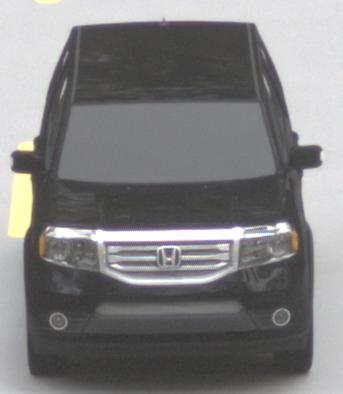
Make: Honda
Model: Pilot
Detailed model: Gen. 2 Facelift
Model produced from: 2012
Model produced until: 2015
Doors: 5
Color: black
Road condition: dry road
Daytime: morning or afternoon
Contrast: low contrast